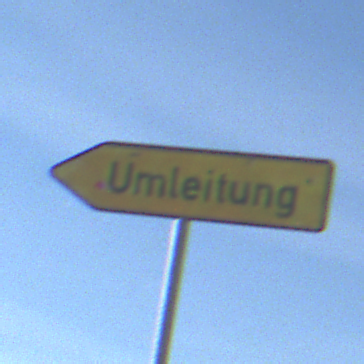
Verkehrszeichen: UmleitungswegweiserLinksweisend
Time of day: Night
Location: Outdoor (Nature)
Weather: PartlyCloudy
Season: NotSpecified
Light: Natural